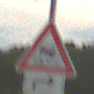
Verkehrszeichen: SchleuderOderRutschgefahr
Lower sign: RichtungsangabeDurchPfeile5
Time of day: SunriseSunset
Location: Outdoor (RoadRail)
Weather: PartlyCloudy
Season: NotSpecified
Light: Natural